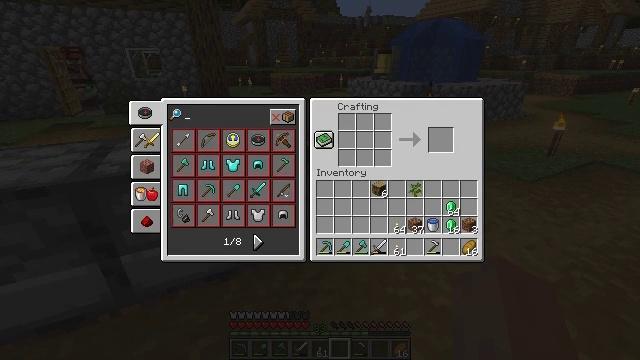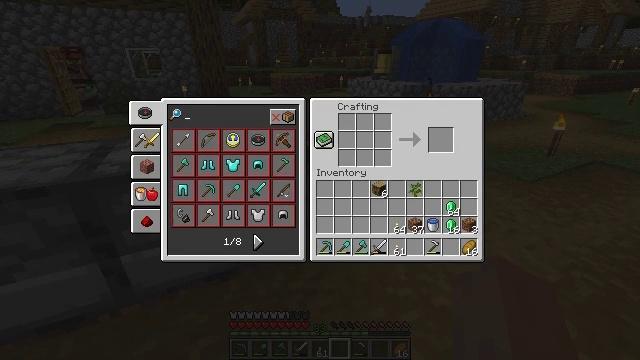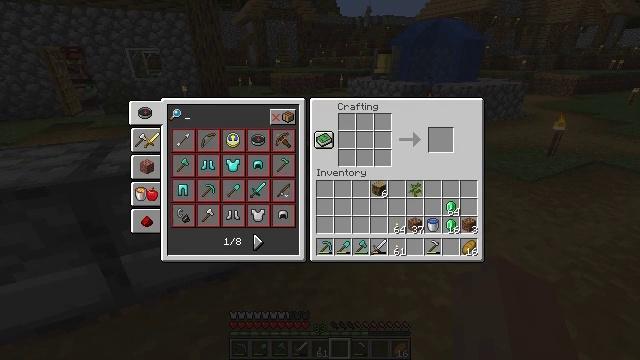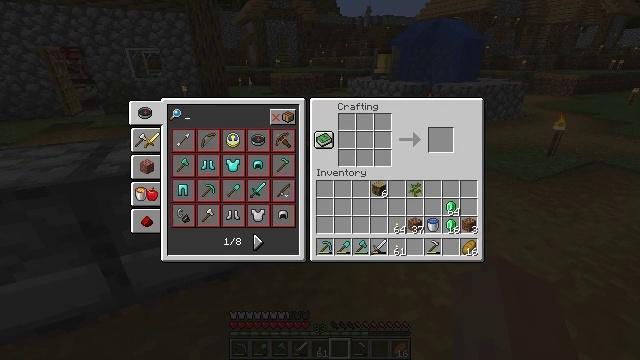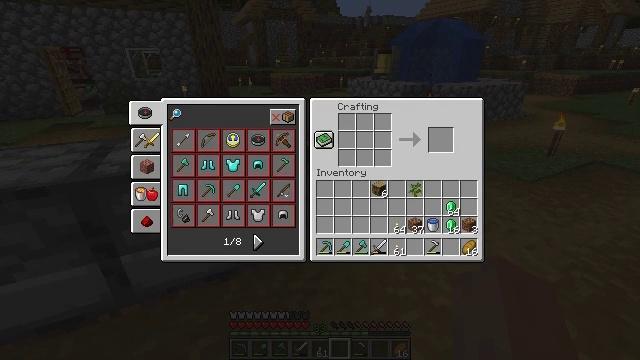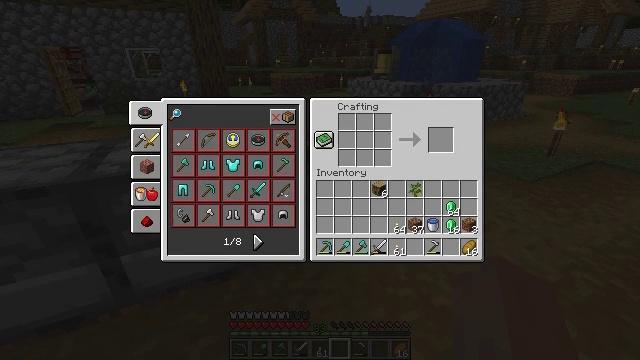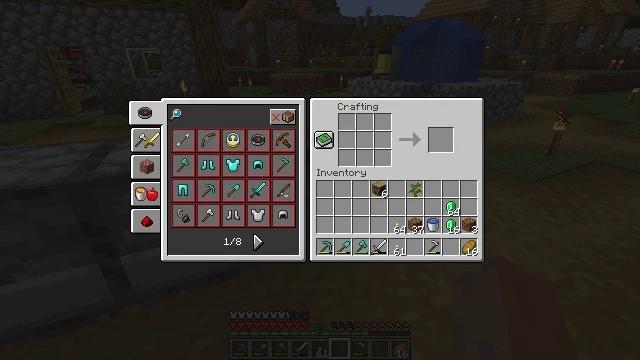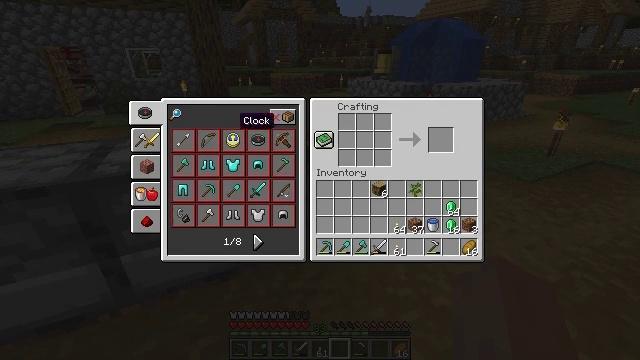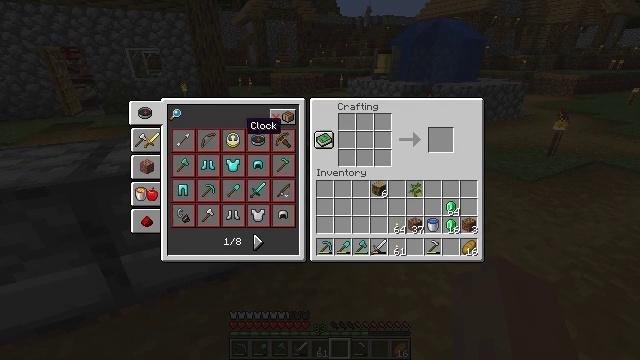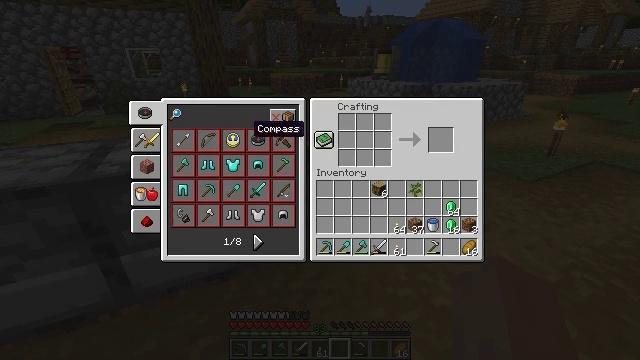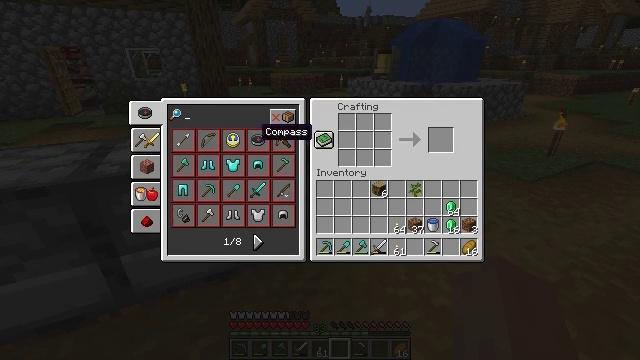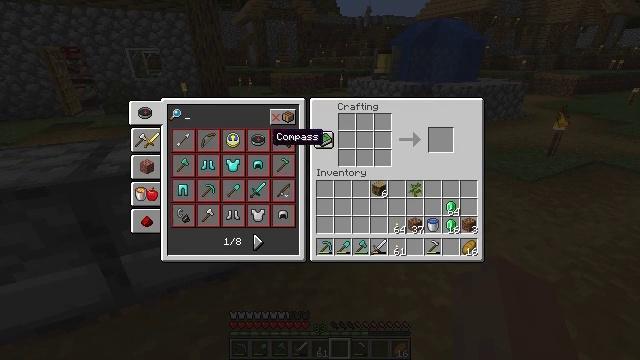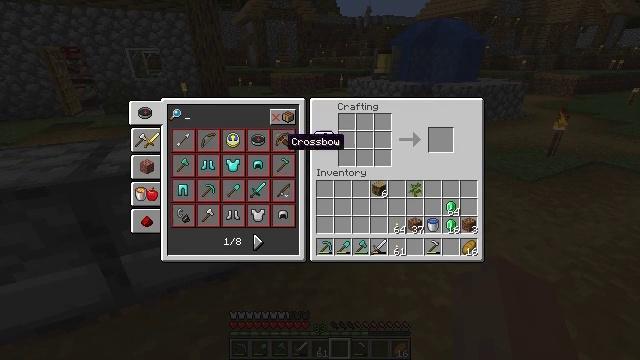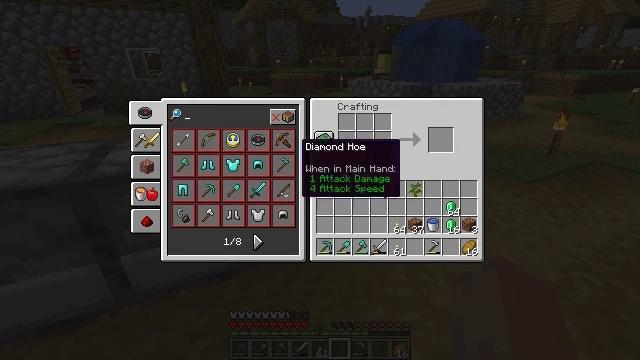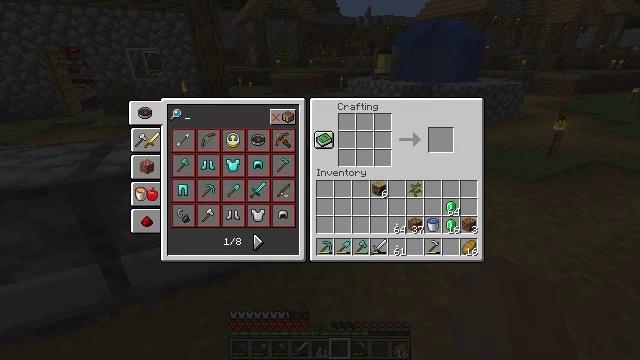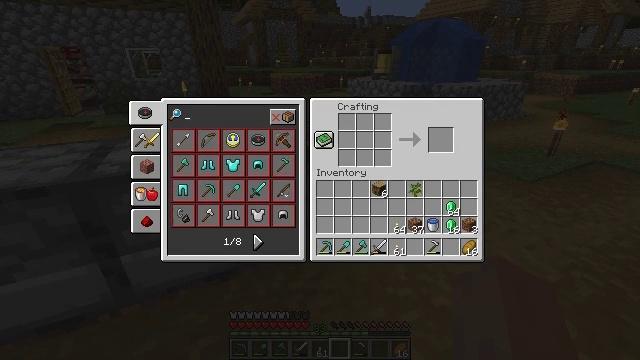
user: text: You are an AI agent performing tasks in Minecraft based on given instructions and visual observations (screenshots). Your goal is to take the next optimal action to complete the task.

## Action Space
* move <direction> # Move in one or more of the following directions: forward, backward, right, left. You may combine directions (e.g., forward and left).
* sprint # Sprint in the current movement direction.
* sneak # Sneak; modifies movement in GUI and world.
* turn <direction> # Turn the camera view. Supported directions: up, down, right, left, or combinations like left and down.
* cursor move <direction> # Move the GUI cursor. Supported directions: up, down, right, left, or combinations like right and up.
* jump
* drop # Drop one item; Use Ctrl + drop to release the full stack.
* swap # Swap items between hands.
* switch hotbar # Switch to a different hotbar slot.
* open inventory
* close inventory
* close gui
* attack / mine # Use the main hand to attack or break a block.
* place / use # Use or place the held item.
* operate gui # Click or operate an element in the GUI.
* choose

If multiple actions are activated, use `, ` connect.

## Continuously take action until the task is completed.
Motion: motion action
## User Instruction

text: Harvest sugar cane from the plant.
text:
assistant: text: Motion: no_op
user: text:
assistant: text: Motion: no_op
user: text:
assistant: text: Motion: no_op
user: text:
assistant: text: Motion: no_op
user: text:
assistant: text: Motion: no_op
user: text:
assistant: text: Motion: no_op
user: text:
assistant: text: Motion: no_op
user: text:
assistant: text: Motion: cursor move right
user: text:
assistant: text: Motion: no_op
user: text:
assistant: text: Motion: cursor move right
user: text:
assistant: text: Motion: cursor move right
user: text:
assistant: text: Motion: cursor move right
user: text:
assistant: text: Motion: cursor move right
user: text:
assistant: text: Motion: cursor move right and down
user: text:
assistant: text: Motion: cursor move right and down
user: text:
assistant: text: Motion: cursor move right and down
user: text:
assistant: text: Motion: cursor move right and down
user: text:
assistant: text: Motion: cursor move right
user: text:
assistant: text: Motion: cursor move right
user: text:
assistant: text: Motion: cursor move right
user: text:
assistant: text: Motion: no_op
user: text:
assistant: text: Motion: no_op
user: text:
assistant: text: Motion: no_op
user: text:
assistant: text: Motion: no_op
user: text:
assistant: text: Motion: close gui
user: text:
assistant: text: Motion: turn right
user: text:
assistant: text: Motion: turn right
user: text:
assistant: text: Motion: turn right
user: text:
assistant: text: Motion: turn right and down
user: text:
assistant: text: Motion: move forward, turn right and down